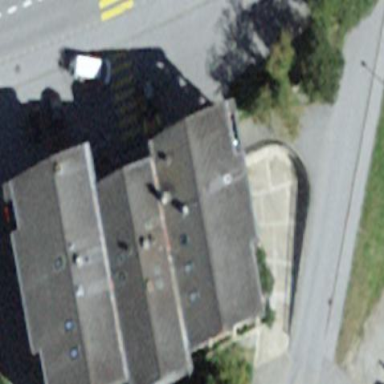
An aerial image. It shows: Commercial building.